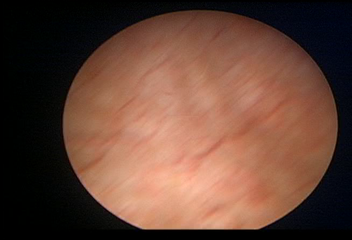
Modality: WLC
Class: Normal mucosa
Bladder cancer association: No